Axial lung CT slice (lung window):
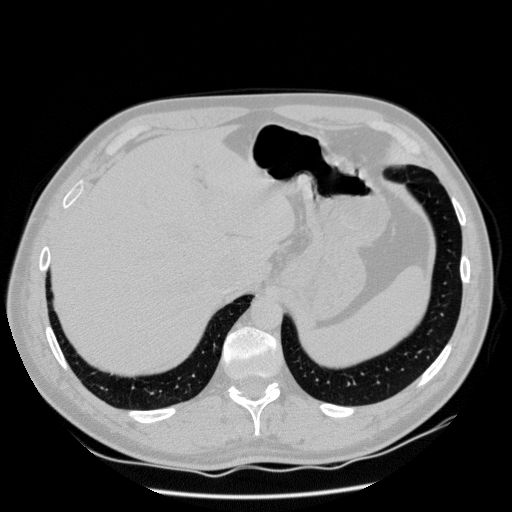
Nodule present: no